The image is an STFT spectrogram (time versus frequency) of a rolling-element bearing's vibration signal. Determine the bearing's health state. Answer with exactly one of: normal, inner_race, outer_race, ball.
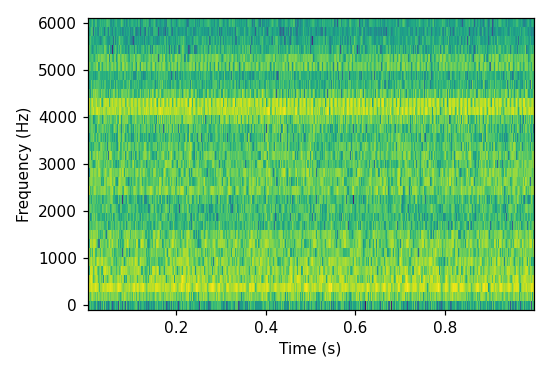
Answer: normal